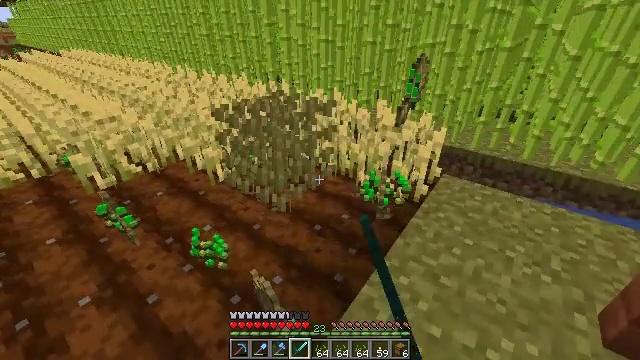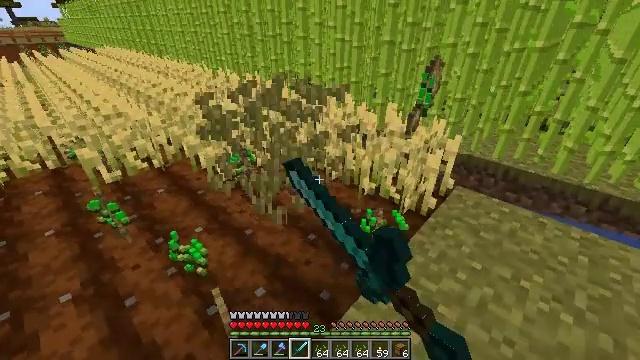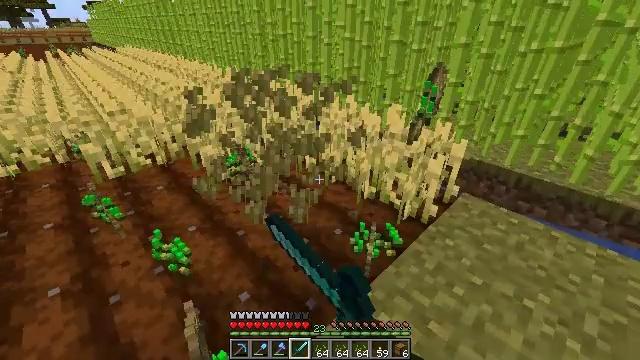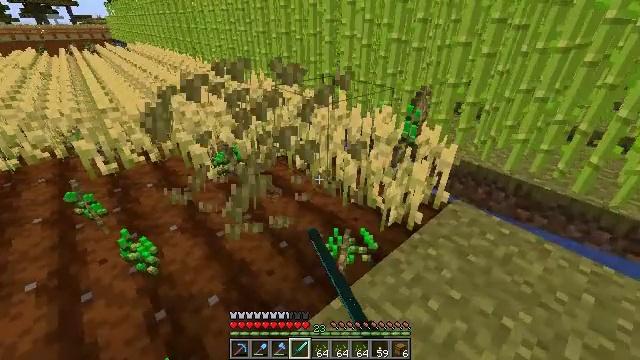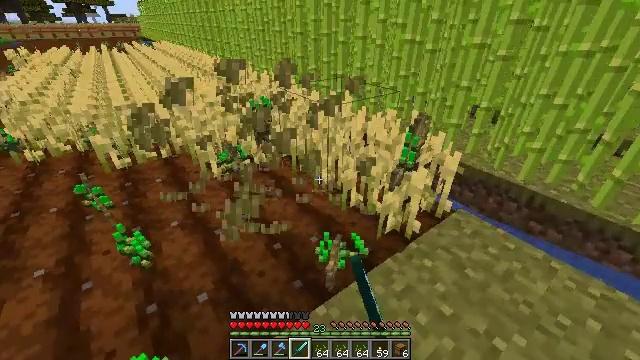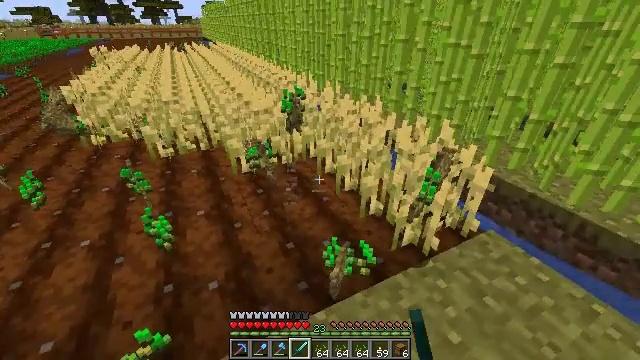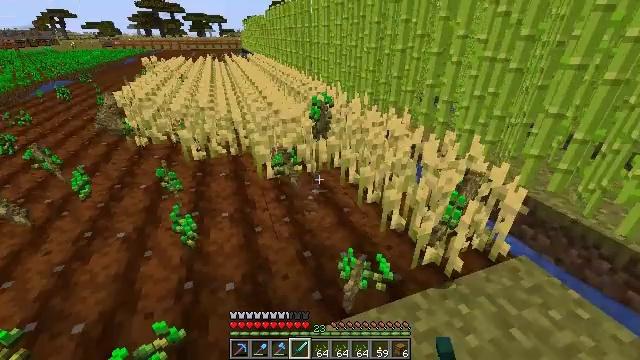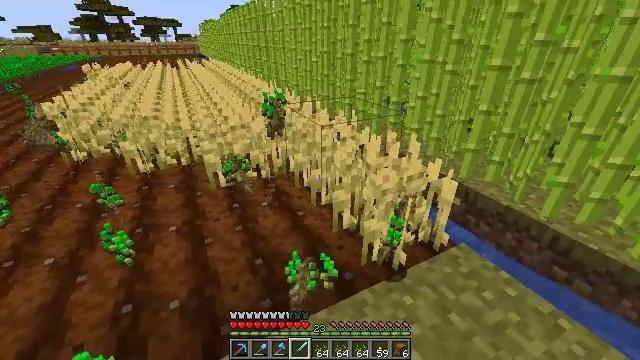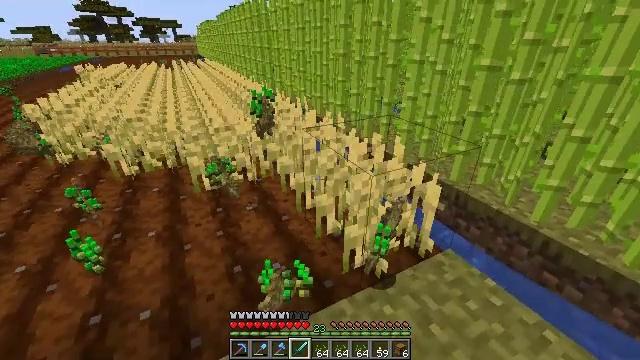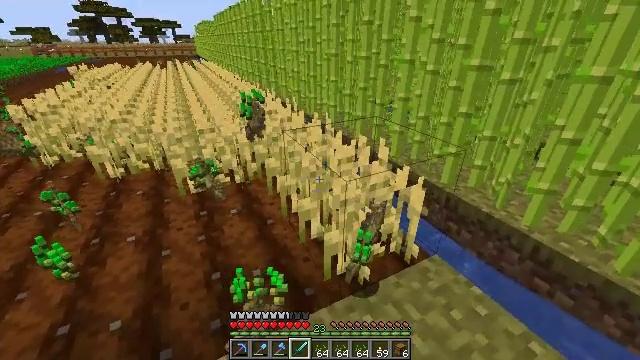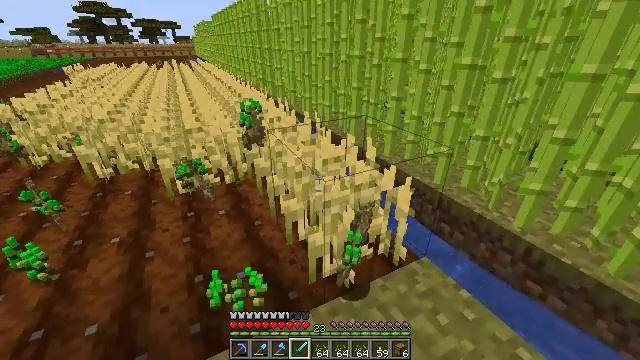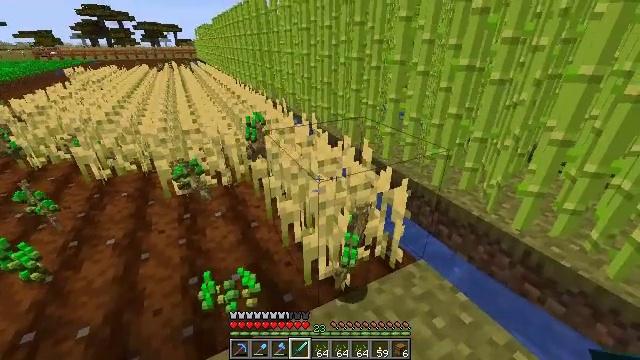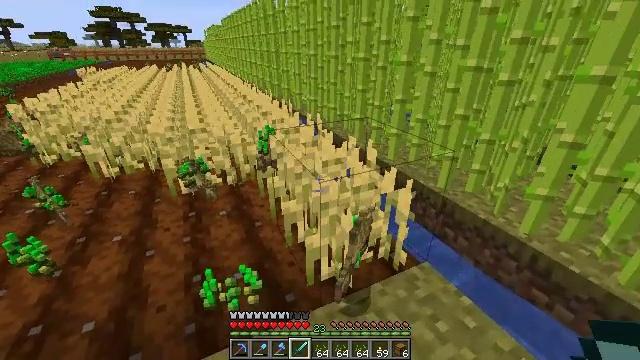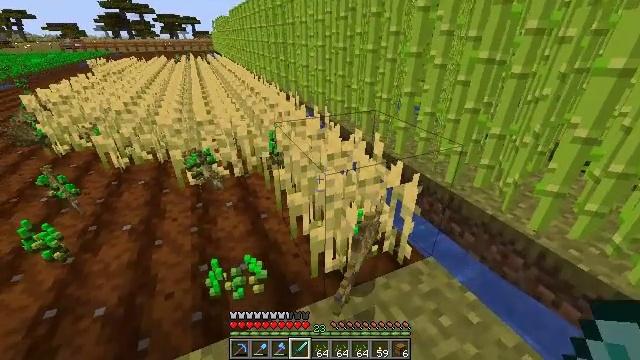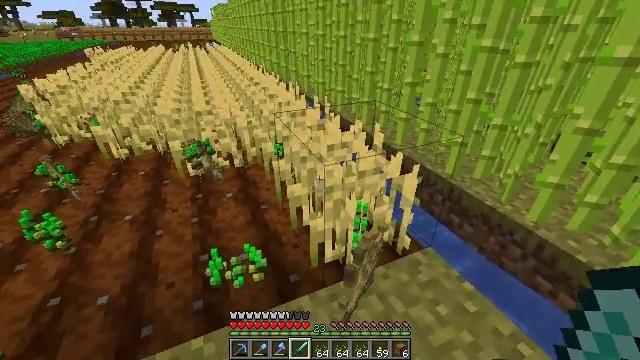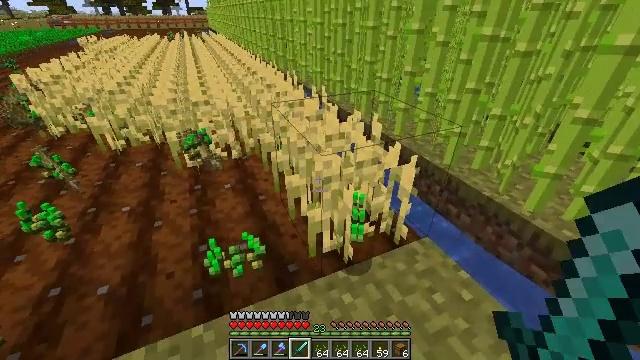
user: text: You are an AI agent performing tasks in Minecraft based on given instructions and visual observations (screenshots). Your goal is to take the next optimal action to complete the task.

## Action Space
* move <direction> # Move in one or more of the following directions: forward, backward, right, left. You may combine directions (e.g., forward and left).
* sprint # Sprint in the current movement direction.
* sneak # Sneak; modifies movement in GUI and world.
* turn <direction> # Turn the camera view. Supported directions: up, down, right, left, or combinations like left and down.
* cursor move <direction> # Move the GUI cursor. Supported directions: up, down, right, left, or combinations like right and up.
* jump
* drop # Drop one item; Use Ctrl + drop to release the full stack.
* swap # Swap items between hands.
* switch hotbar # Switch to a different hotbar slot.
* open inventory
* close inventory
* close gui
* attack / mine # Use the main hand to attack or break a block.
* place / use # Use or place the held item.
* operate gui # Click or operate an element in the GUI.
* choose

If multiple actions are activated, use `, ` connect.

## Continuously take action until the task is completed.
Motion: motion action
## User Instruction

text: Gather wheat by left-clicking on it.
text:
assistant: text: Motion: move forward and move right, turn left, attack / mine
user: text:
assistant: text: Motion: move right, turn left, attack / mine
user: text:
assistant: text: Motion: move right, turn left, attack / mine
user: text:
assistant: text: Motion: move right, turn left
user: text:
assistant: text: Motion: move right, turn left
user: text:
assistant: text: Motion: move right, turn left and up
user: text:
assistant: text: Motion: move right, turn right
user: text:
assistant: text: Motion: move right
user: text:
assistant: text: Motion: no_op
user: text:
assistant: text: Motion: no_op
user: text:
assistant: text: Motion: no_op
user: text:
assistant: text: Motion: turn left
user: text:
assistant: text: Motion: turn left and down
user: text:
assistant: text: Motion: turn down
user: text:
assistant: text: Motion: turn down
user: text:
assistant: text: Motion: turn down
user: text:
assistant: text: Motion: move forward, attack / mine
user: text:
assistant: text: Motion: move forward, attack / mine
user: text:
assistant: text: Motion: move forward, turn left and up, attack / mine
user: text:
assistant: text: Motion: move forward, turn left and up, attack / mine
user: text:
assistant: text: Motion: move forward, turn left and up, attack / mine
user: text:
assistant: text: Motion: move forward, turn left, attack / mine
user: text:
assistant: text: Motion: move forward, turn left, attack / mine
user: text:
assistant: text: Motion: move forward, turn left, attack / mine
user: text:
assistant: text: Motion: move forward, turn left, attack / mine
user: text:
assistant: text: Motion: move forward, turn left, attack / mine
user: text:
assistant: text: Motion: move forward, turn left, attack / mine
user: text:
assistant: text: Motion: move forward, turn left, attack / mine
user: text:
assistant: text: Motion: move forward, turn left, attack / mine
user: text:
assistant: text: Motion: move forward and move left, turn left, attack / mine